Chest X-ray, AP view. Patient: 20 years old, sex M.
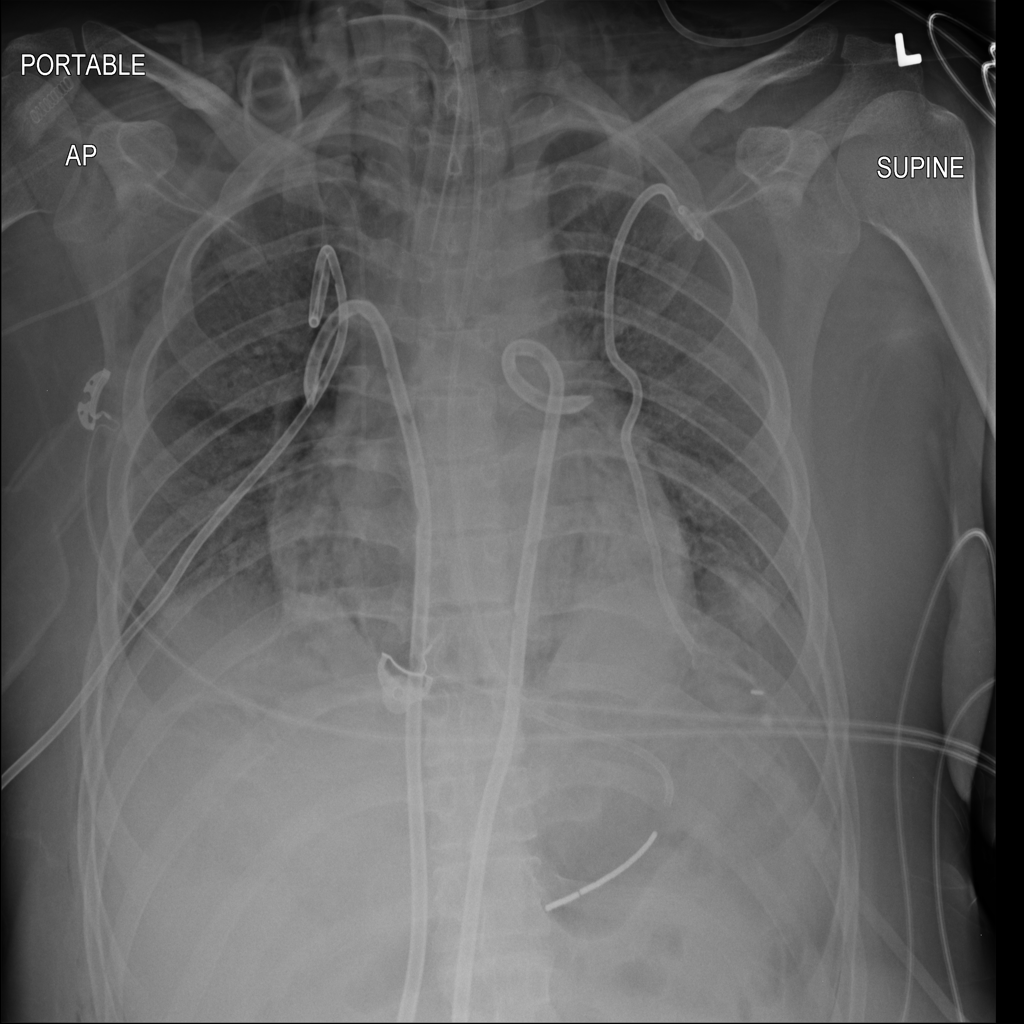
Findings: Emphysema